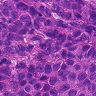
Metastatic tissue present: yes